Field crop: tomato
Growth stage: 1
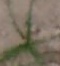
Species: cyperus